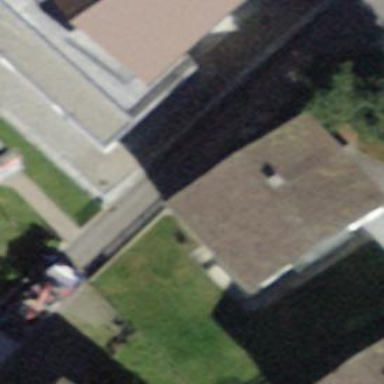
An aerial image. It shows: White apartment building with gabled roof oriented across. The roof is gray in color.